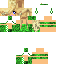
A female human skin with pale skin, wearing blonde long hair dressed in a green_skin tshirt and green_skin pants, featuring a closed mouth.